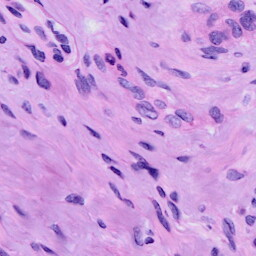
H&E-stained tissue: Cervix